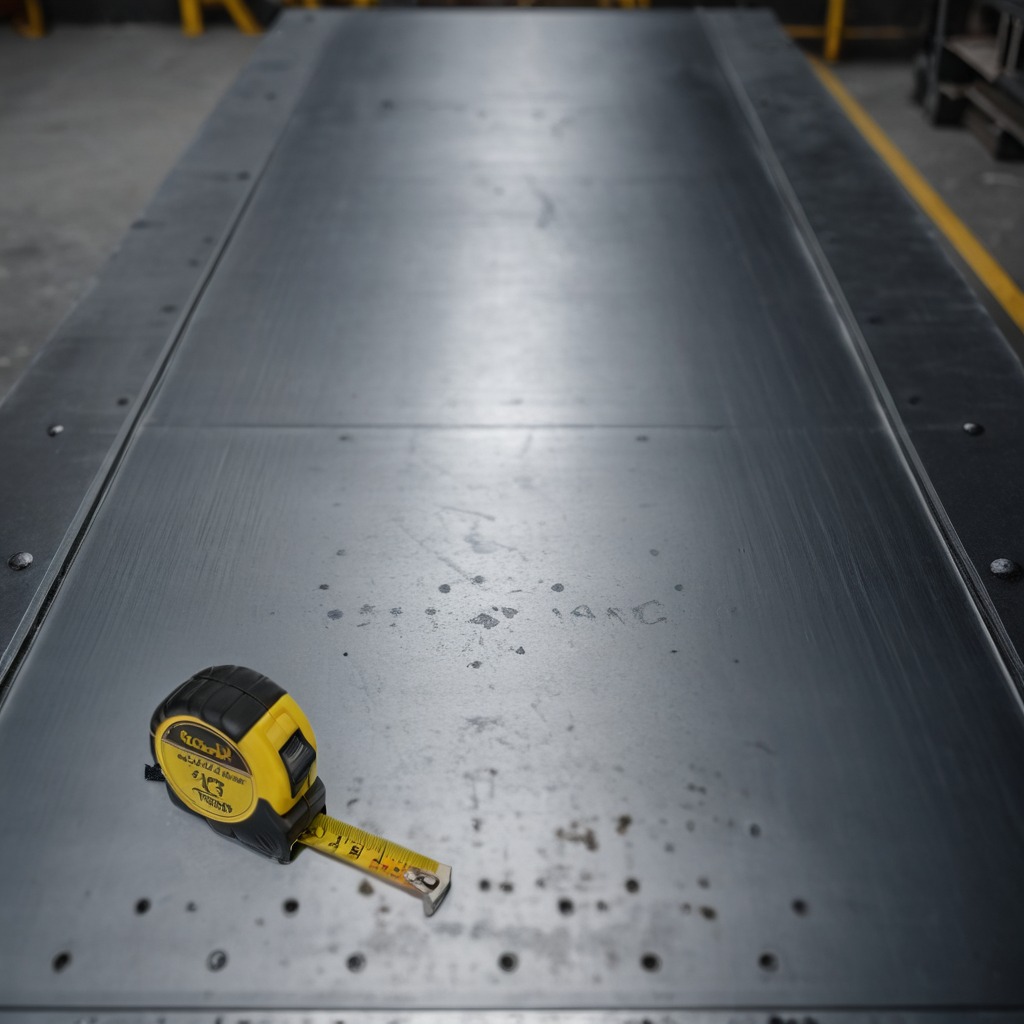
A measuring tape lies on a cold steel table in a mining workshop.